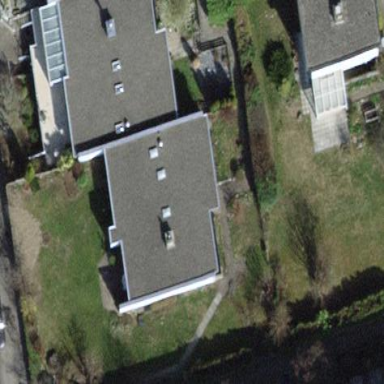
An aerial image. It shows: Semi-detached house.